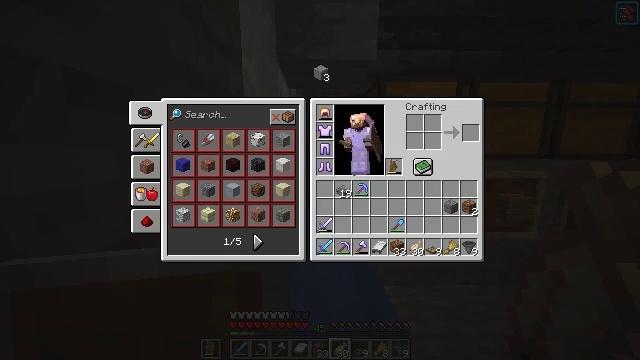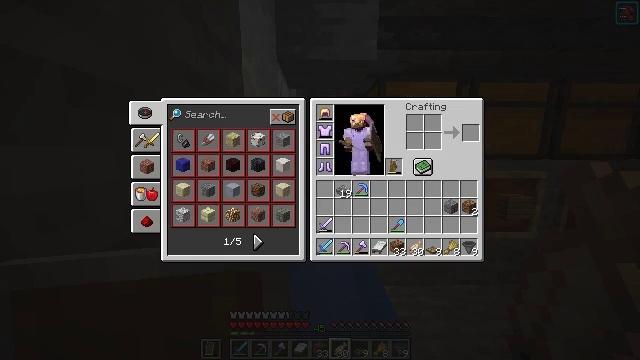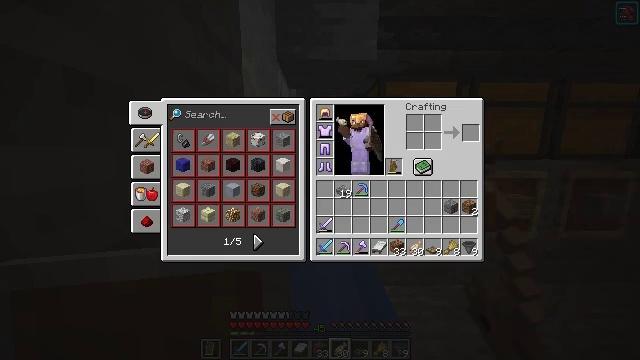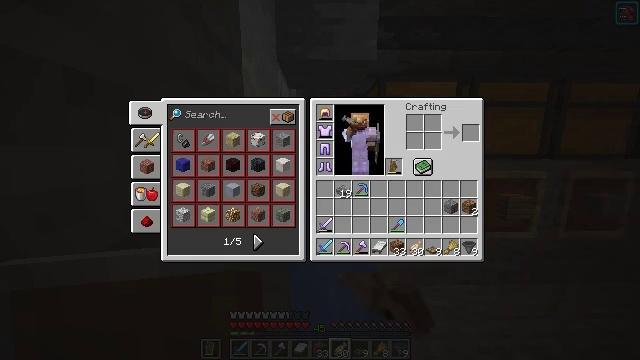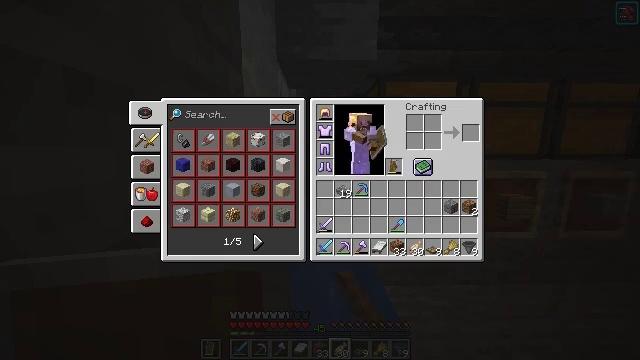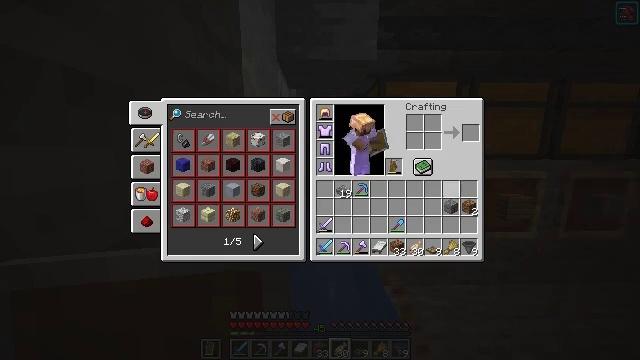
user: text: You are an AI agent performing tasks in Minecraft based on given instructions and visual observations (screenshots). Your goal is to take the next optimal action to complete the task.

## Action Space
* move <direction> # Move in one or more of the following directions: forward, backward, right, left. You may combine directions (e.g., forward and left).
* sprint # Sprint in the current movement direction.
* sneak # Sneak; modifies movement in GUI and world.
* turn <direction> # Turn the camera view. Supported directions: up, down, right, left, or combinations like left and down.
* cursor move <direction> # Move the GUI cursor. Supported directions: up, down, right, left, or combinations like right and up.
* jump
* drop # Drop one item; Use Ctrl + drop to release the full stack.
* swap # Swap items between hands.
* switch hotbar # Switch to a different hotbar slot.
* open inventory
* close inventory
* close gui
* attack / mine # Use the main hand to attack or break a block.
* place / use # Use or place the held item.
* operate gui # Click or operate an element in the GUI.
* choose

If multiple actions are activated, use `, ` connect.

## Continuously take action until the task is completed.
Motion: motion action
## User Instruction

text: Remove a stone from the inventory.
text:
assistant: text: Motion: cursor move right
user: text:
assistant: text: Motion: cursor move right and down
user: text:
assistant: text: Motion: cursor move right and down
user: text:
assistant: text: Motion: cursor move right and down
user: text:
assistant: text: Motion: cursor move right and down
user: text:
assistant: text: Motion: no_op